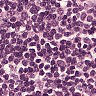
Metastatic tissue present: no